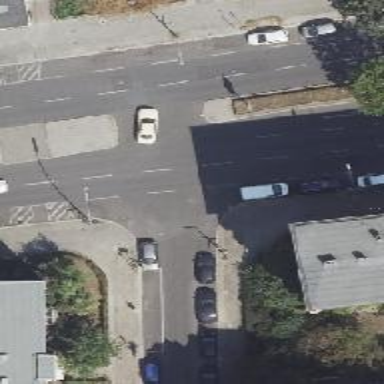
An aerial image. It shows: Asphalt footway with unmarked crossing.